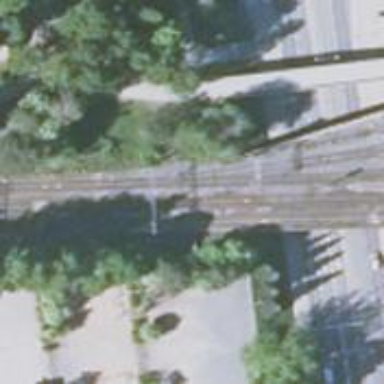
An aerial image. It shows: Bridge carrying railway with continuous electrified contact lines.